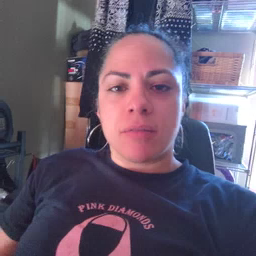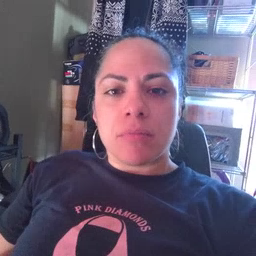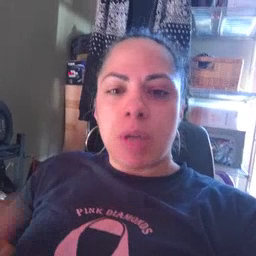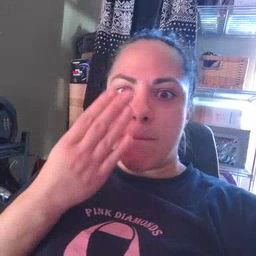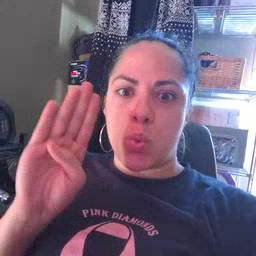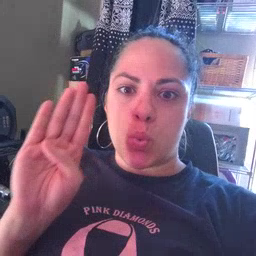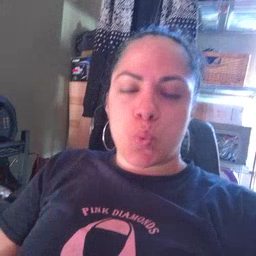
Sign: blue